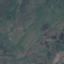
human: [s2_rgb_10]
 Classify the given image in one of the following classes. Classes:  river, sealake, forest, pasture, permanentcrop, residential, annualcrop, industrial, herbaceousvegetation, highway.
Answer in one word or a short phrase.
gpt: HerbaceousVegetation